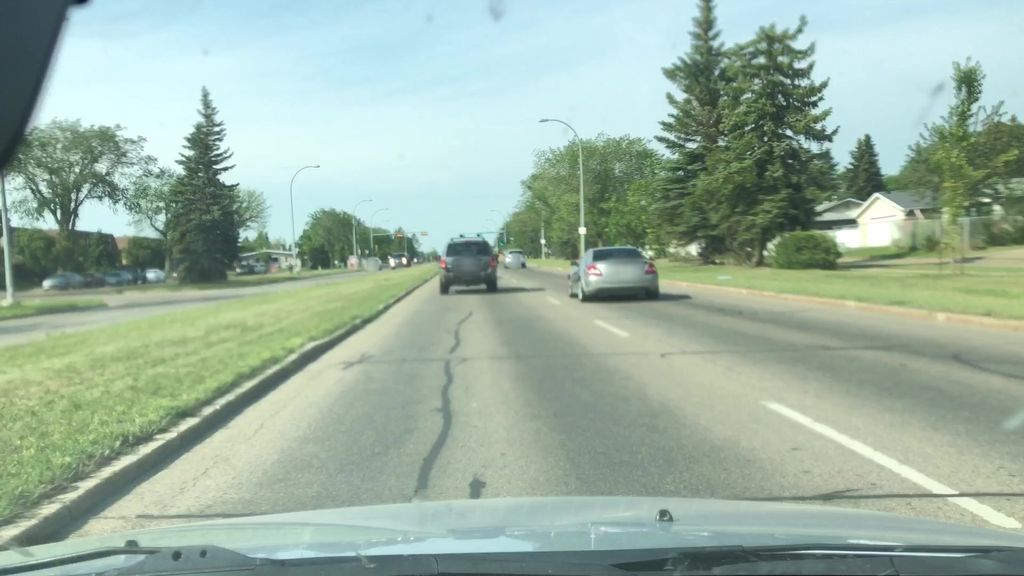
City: edmonton